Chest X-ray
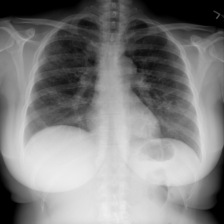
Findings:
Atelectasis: negative
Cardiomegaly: negative
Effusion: negative
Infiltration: negative
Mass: negative
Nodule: negative
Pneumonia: negative
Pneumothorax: negative
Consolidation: negative
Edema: negative
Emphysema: negative
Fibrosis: negative
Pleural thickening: negative
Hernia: negative